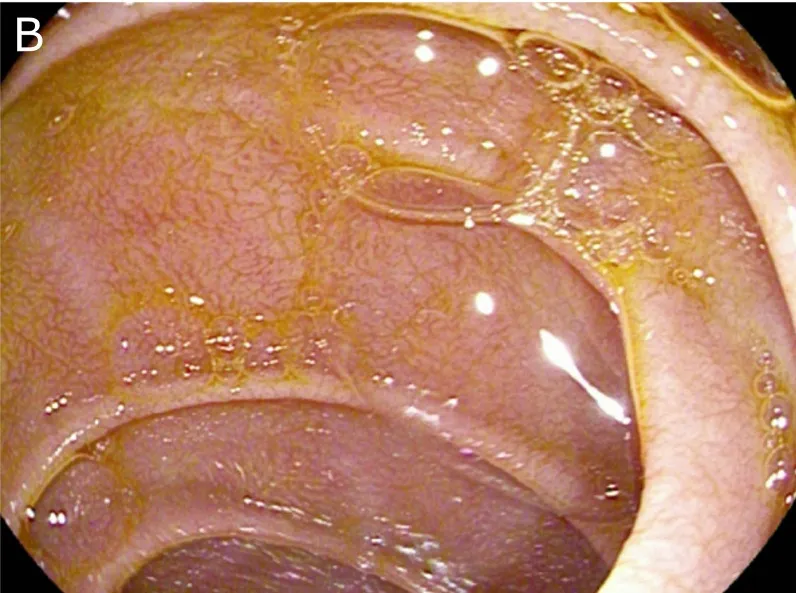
Endoscopic findings (A, B) after 2 months of gluten-free disease. Complete healing of the inflammatory aspect and of the ulcerations of the duodenum.
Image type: endoscopy (gi_endoscopy)